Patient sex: M
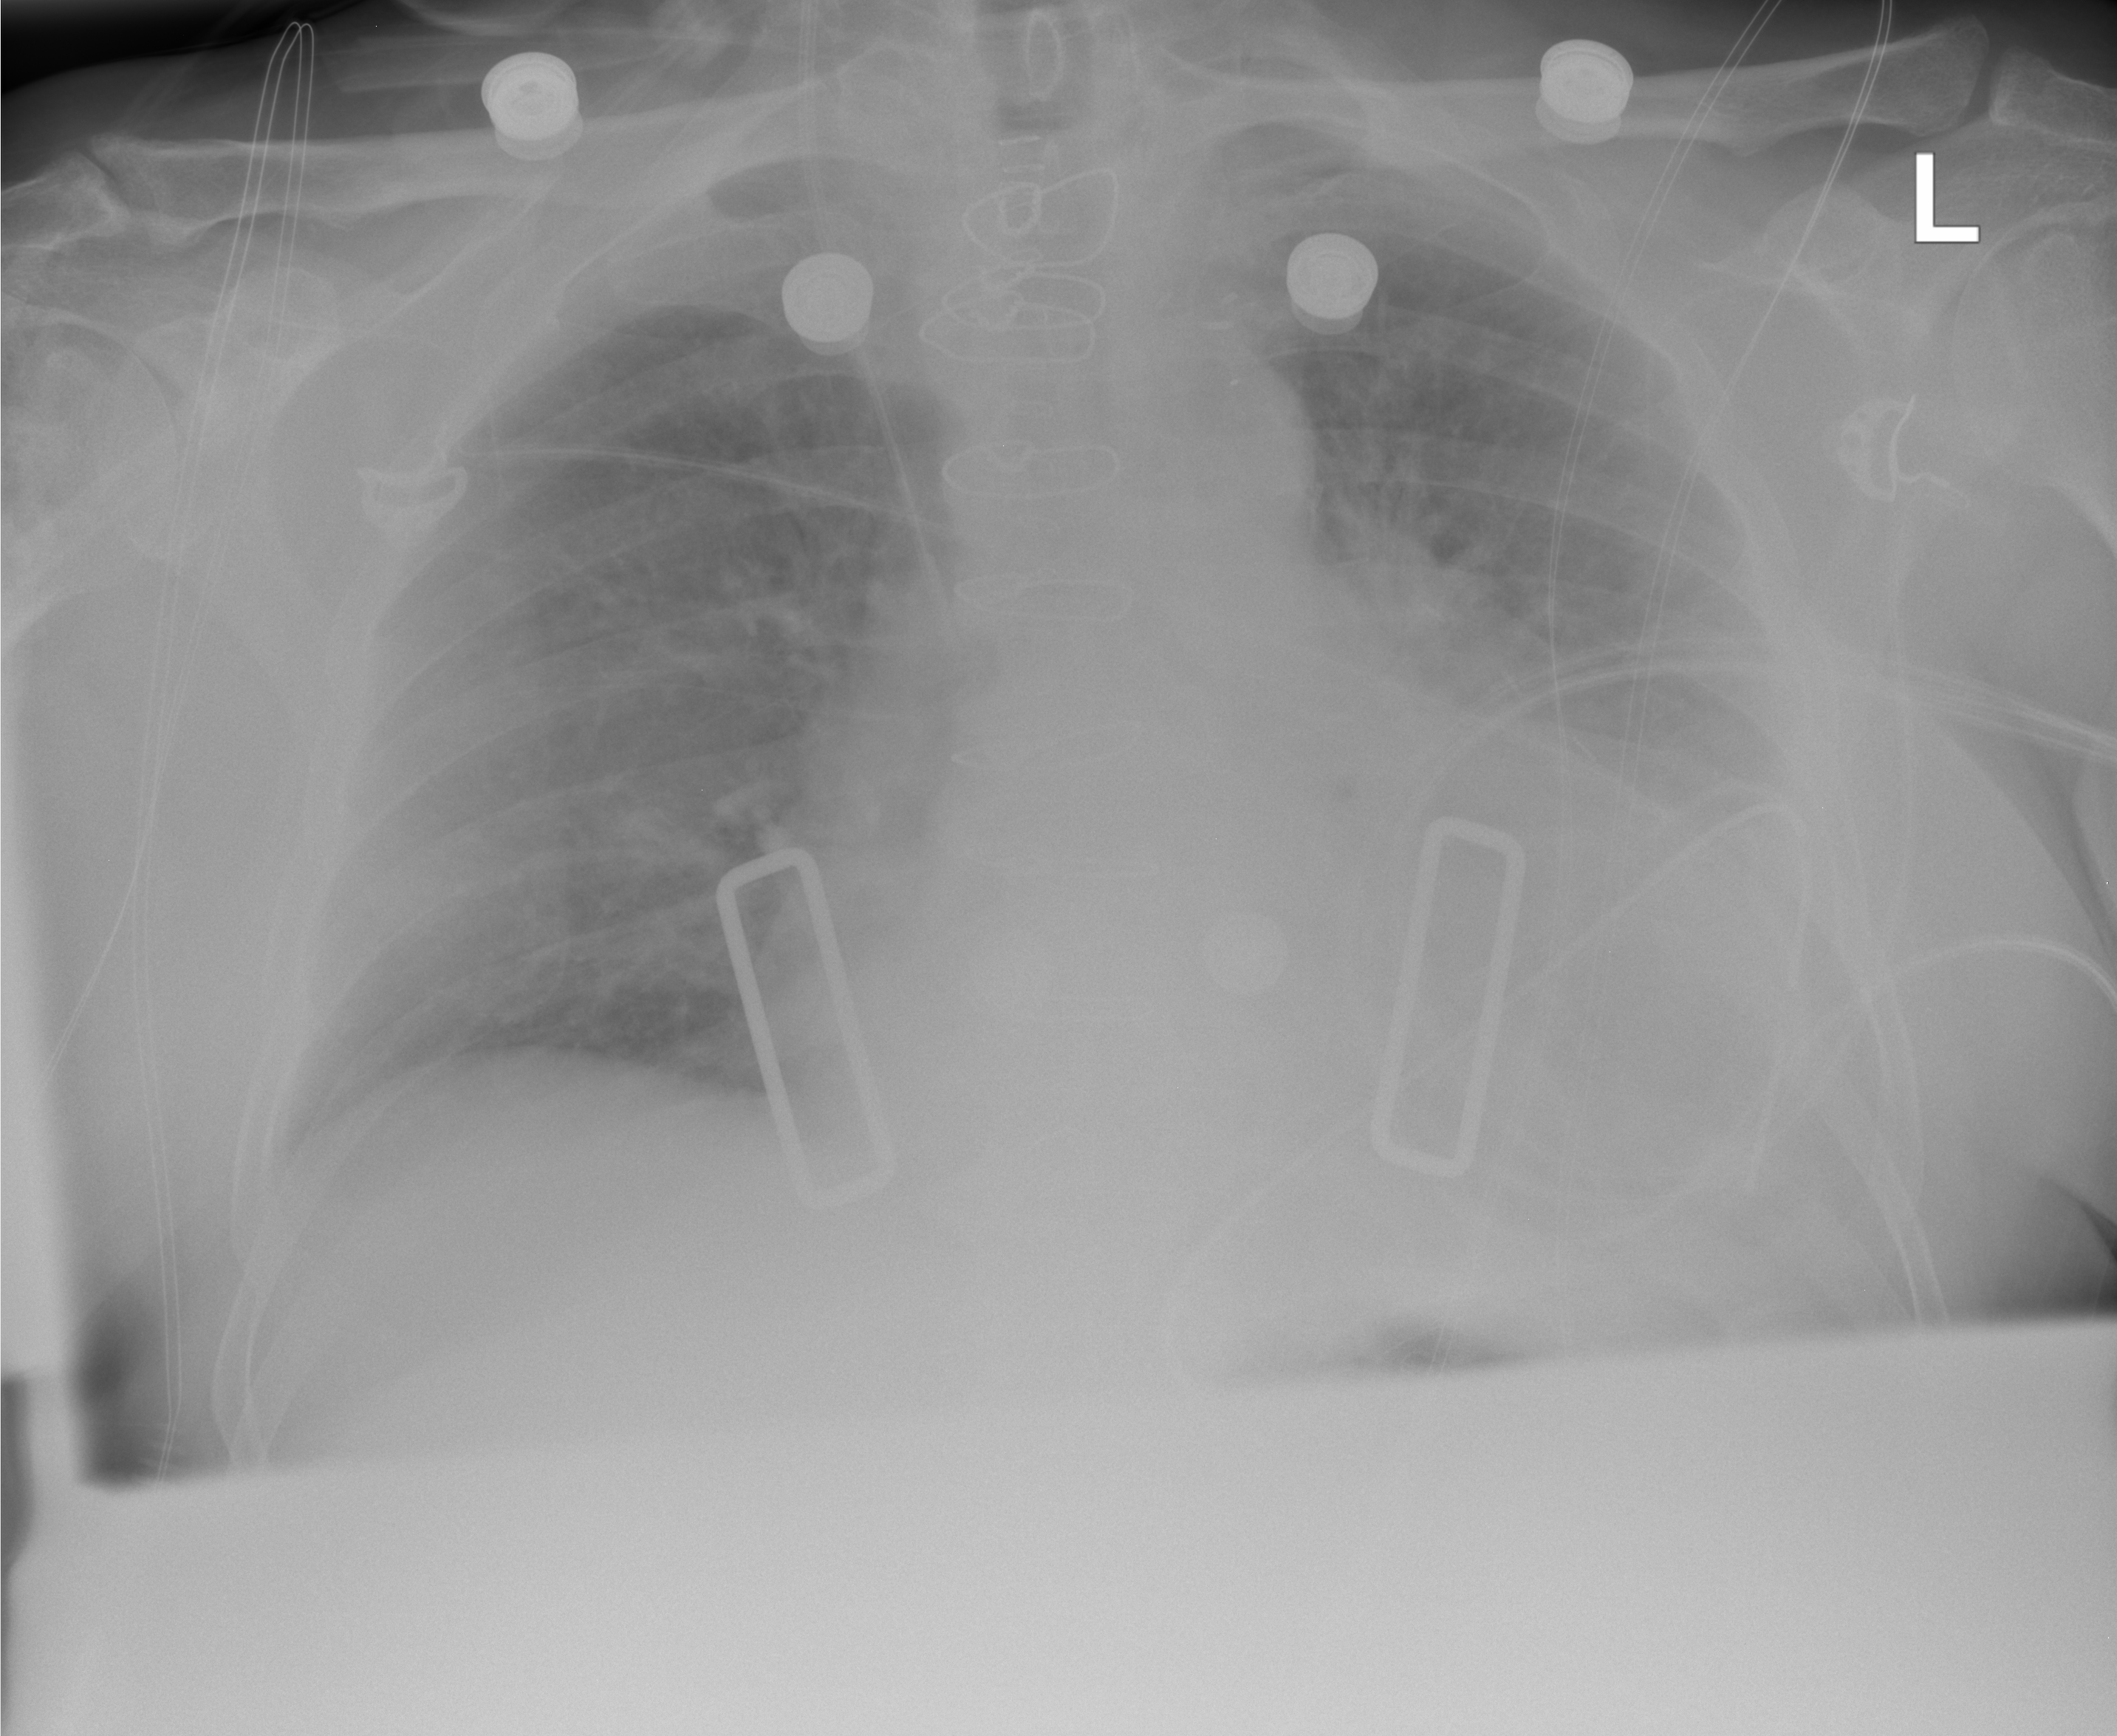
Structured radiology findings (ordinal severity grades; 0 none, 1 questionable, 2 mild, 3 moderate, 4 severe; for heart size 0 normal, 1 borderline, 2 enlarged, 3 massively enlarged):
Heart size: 2
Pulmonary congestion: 2
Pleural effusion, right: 0
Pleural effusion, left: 2
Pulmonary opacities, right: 0
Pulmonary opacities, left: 0
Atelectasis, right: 0
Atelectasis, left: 2